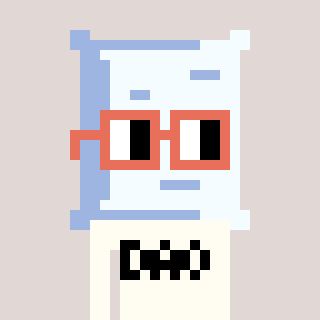
a pixel art character with square orange glasses, a pillow-shaped head and a grayscale-colored body on a warm background